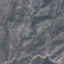
Land use / land cover: HerbaceousVegetation